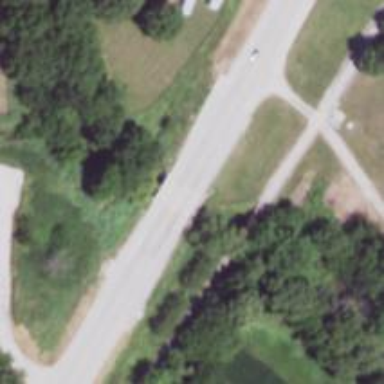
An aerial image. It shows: Asphalt road classified as trunk highway.